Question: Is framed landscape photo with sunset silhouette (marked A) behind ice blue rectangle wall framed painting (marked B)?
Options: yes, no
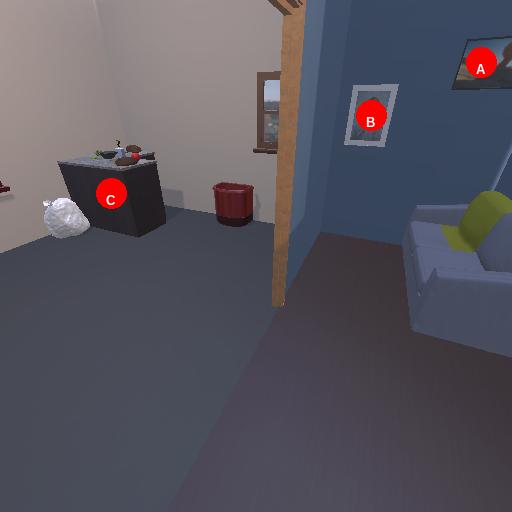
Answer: yes